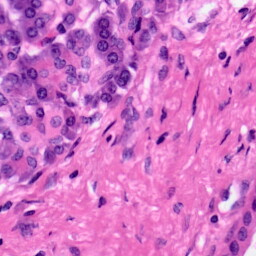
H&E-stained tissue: Pancreatic